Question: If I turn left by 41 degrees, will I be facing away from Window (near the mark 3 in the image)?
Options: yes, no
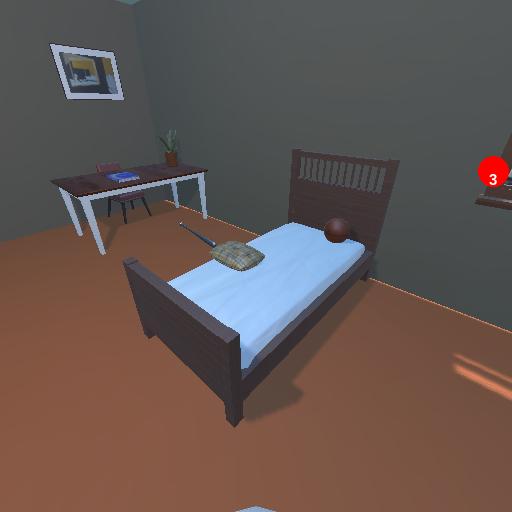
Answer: yes